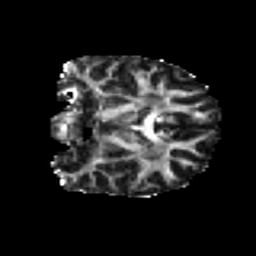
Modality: FA
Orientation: coronal
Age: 55
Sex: female
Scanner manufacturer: ge
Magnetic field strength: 3 T
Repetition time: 7.8 s
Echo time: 0.0609 s